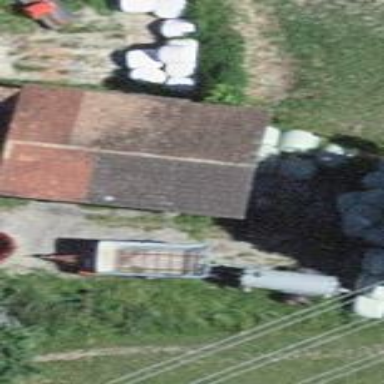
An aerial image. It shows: Barn.